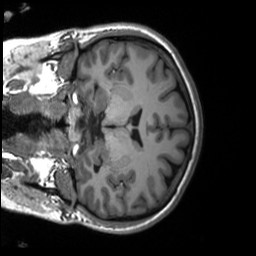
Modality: T1w
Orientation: coronal
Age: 43
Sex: male
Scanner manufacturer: siemens
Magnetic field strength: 3 T
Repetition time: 2.53 s
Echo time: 0.00219 s